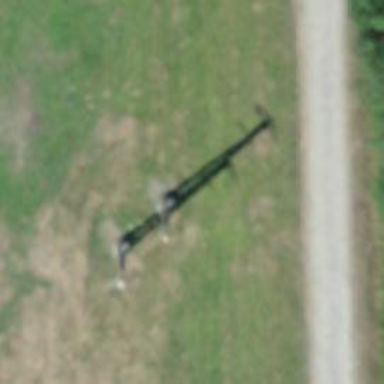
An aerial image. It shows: H-frame power tower with distinctive design.